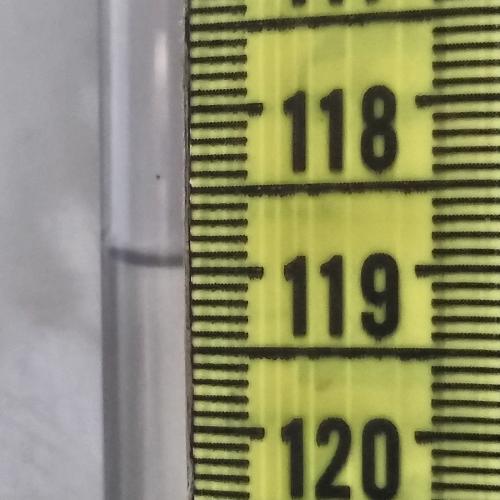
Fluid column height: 118.9 cm